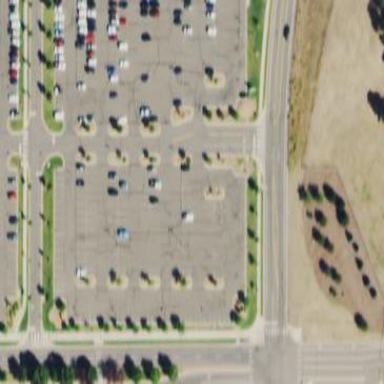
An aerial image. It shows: Parking area with surface dedicated for park and ride.